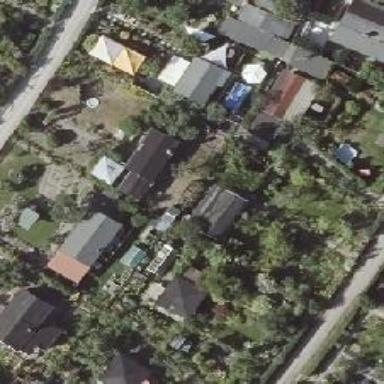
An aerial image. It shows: Shed building.